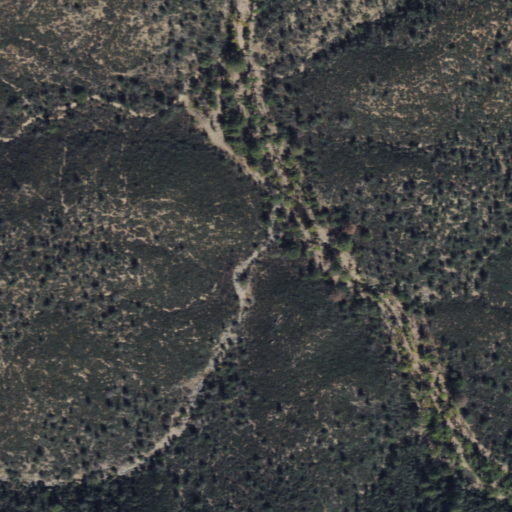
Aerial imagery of valley in Arizona named Sorrel Horse Canyon containing evergreen forest, shrub, and grassland